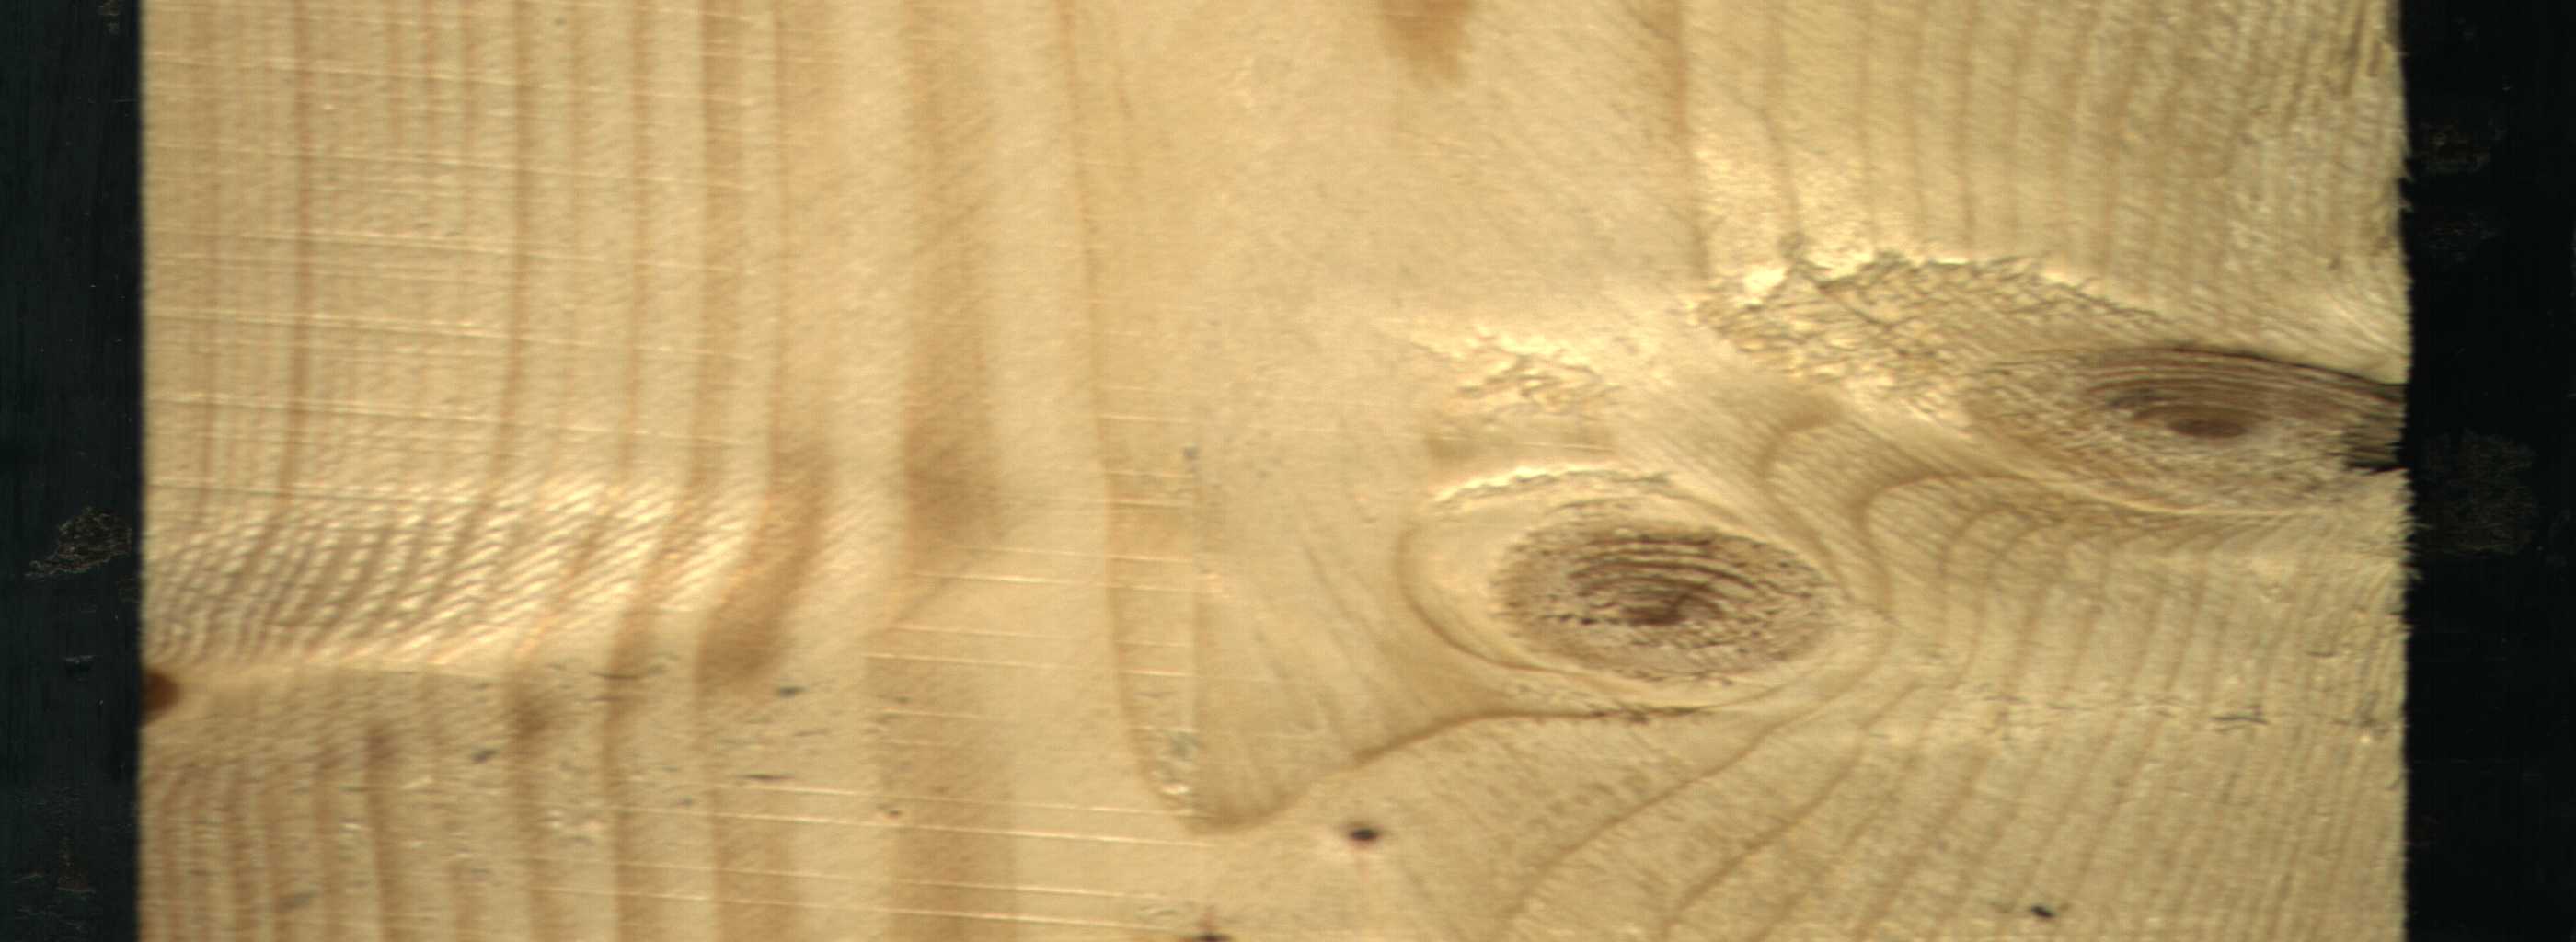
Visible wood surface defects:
Live_Knot
Live_Knot
Live_Knot
Live_Knot
Live_Knot